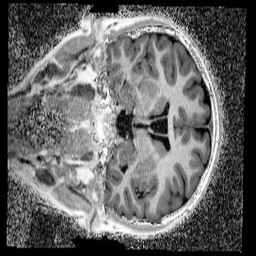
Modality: UNIT1_denoised
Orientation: coronal
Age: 11
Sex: male
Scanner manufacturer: siemens
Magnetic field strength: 3 T
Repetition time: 4 s
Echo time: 0.00299 s